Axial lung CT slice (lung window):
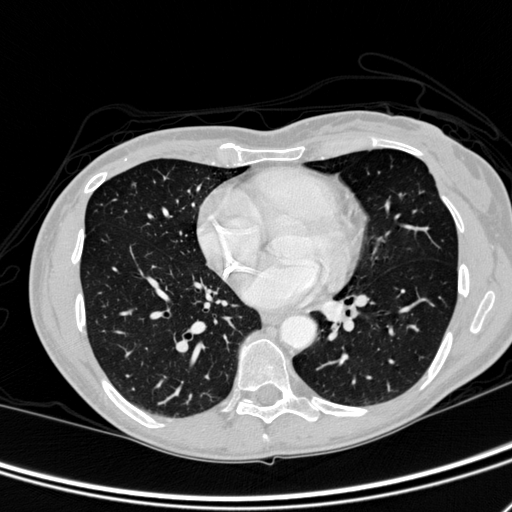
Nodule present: yes
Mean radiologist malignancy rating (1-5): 3